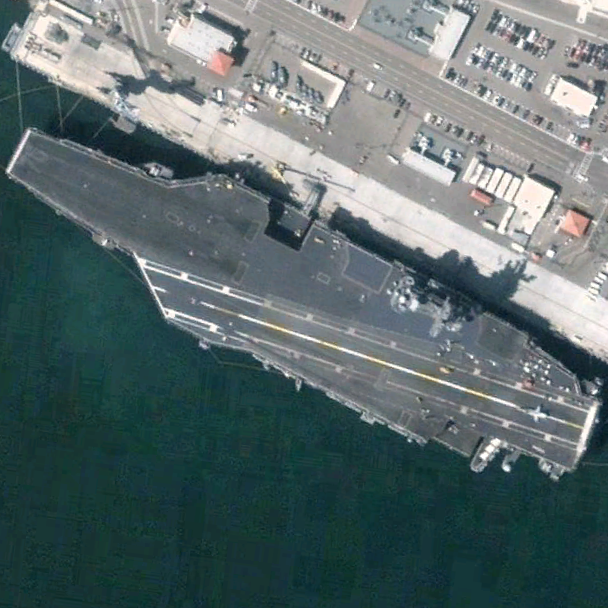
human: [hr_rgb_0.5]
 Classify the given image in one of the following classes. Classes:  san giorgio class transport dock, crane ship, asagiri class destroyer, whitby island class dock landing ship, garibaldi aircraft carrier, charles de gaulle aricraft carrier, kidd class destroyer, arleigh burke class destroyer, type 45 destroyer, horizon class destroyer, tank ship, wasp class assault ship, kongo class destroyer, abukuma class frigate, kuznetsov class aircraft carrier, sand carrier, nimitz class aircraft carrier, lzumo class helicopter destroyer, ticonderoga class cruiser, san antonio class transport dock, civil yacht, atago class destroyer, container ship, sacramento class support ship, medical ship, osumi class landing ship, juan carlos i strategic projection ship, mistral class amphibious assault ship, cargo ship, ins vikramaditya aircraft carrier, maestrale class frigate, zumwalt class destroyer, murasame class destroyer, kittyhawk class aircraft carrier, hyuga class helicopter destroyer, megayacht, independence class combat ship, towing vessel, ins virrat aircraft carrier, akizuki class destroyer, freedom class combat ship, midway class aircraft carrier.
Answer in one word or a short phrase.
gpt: Nimitz class aircraft carrier